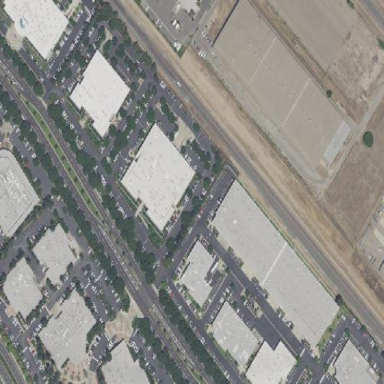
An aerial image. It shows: Commercial area.